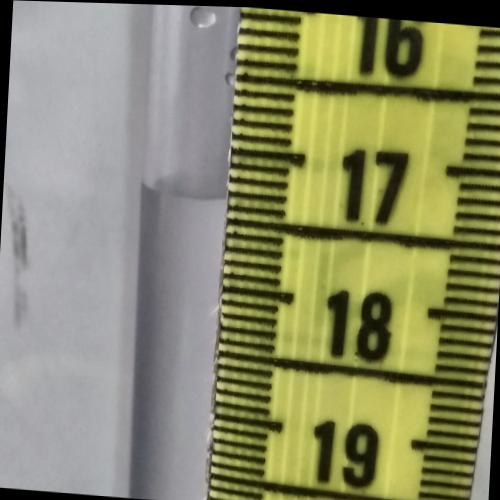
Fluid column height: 17.3 cm